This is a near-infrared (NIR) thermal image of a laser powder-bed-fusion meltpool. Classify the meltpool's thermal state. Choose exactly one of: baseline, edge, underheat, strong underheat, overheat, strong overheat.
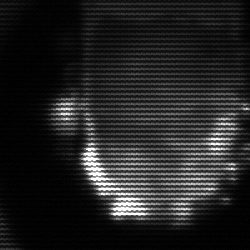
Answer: baseline